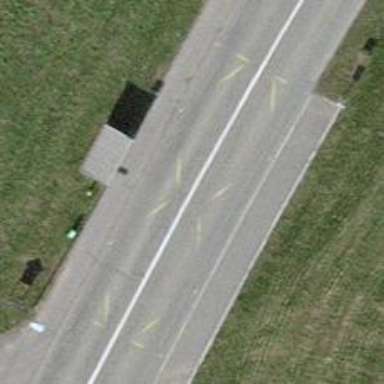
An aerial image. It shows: Bus stop with designated stop position for public transport.